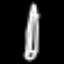
Label: pencil